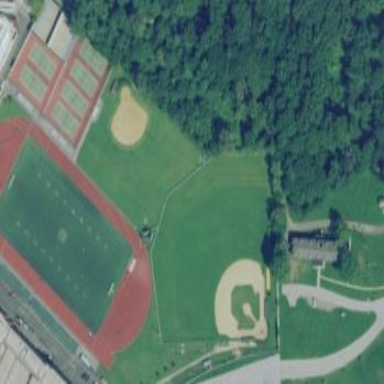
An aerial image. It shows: Baseball pitch for leisure land.